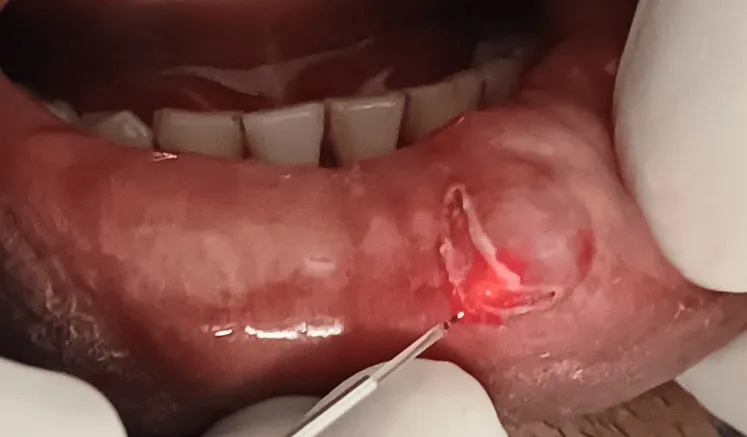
Surgical excision of the mucocele by diode laser.
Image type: medical_photograph (other_medical_photograph)